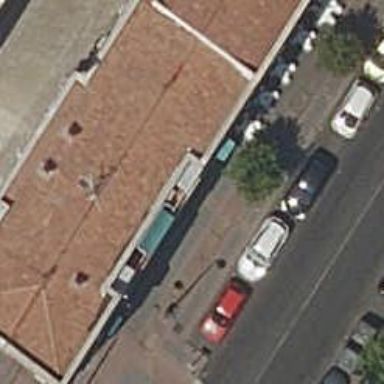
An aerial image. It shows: Bar.